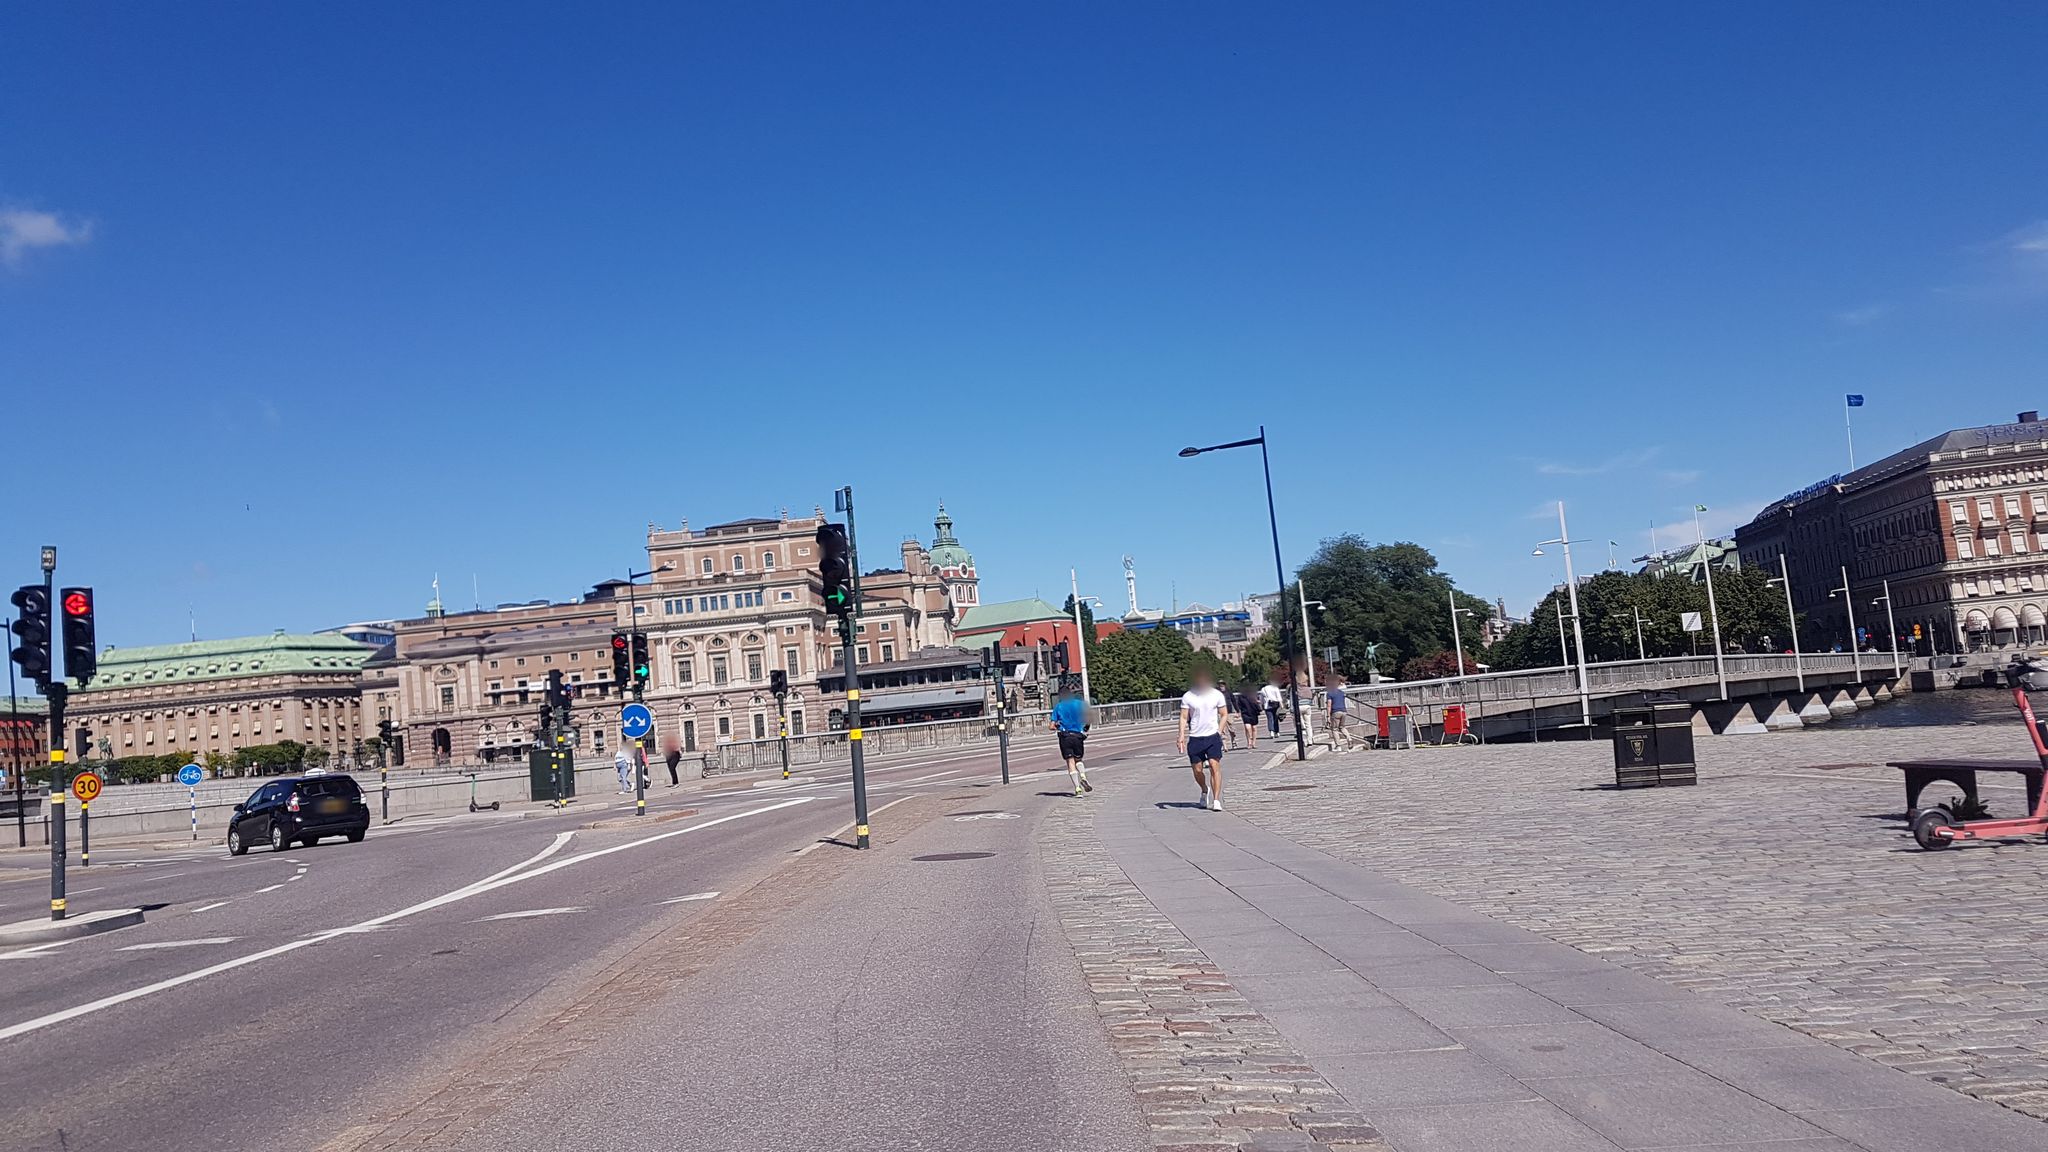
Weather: clear
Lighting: day
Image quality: good
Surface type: cycling surface
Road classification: cycleway
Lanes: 2
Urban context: urban centre
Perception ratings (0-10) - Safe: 5.62, Lively: 7.03, Beautiful: 7.59, Boring: 2.5, Depressing: 2.22, Wealthy: 9.25